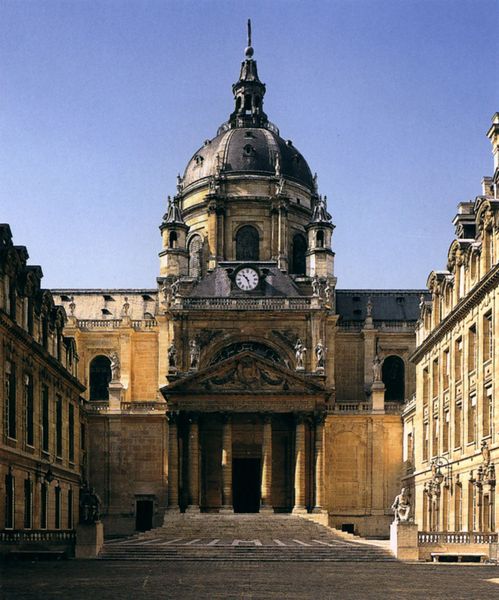
Titel: Église de la Sorbonne
Künstler: Jacques Lemercier
Standort: Paris, Sorbonne (EU - F - Ile-de-France)
Schlagwörter: dreieck, gelb, fenster, säulen, dach, gebäude, architektur, barock, kirche, turm, fassade, hof, platz, kuppel, treppe, treppen, uhr, stufen, foto, innenhof, portal, risalit, statuen, kupel, säuen, goldenes dreieck, phi